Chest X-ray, PA view. Patient: 56 years old, sex M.
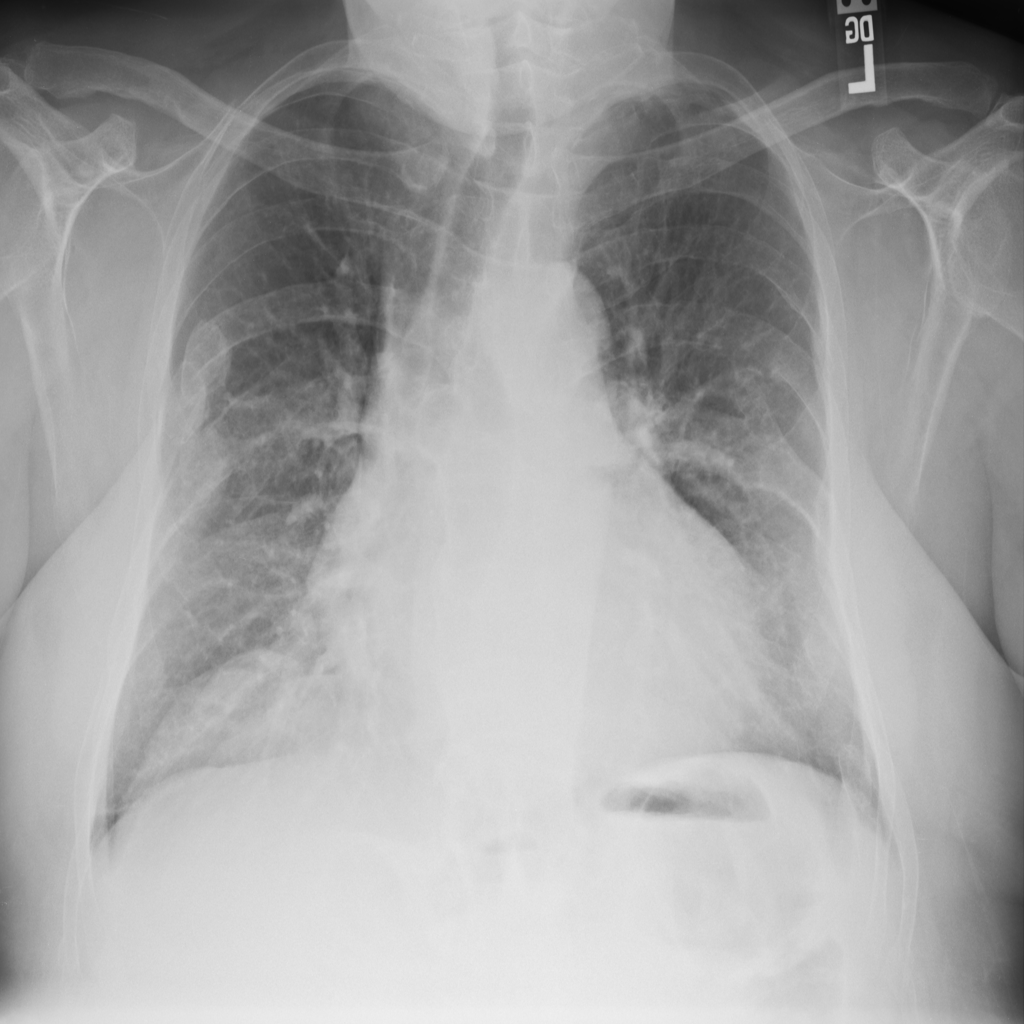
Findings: No Finding